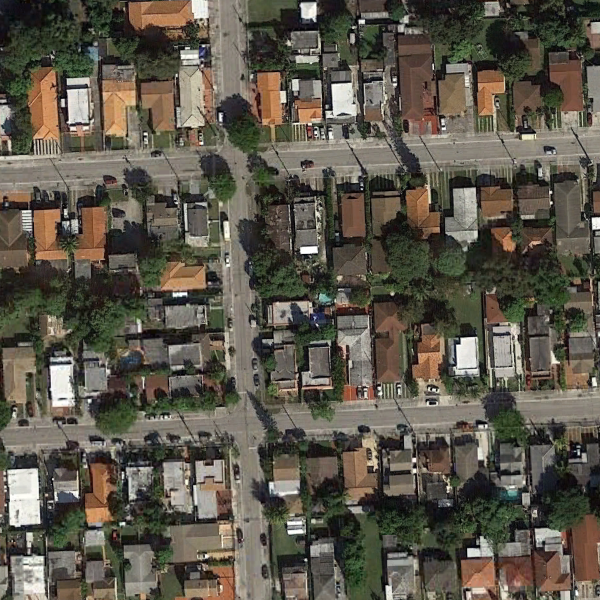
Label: DenseResidential